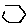
Label: hexagon